Question: Hy Experts, I have an excel sheet with four columns. Column 1 is Part_No, Column 2 is Type, Column 3 is Col2 as Year and column 4 is Item Name.
Actually the column 1 as C column contains many Part_No with same number like 08256 is in sheet 2 times as row one and two. But in some cases the rows are very far from the same number. I used simple this function.
'''
=concatenate(E,F)
'''
It can combine only one row but I want to combine all the rows in one cell that have same Part_No. How it could be. Thanks
The structure of excel is as under.

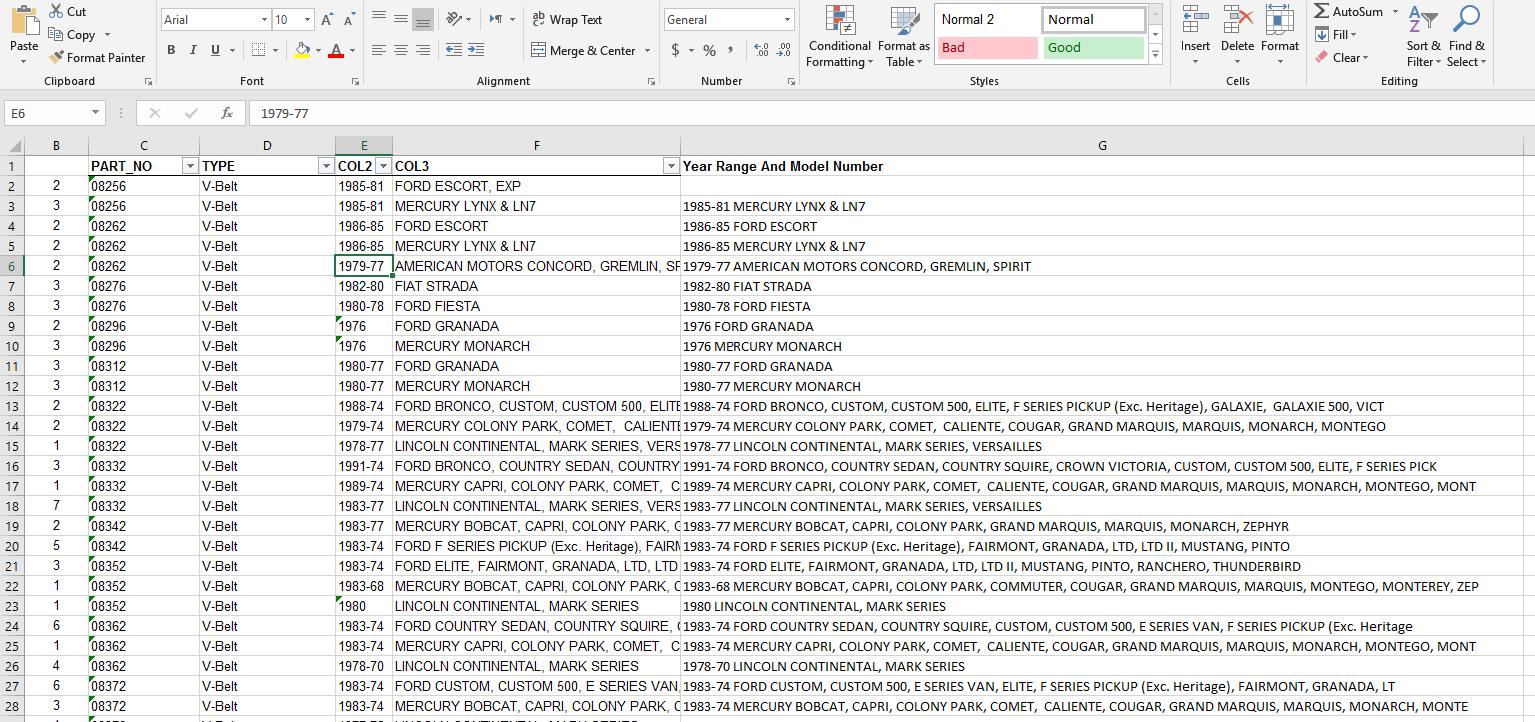
Answer: Use this array formula:
'''
=TEXTJOIN(",",TRUE,IF($C$2:$C$100 = C2,$E$2:$E$100 & " " & $F$2:$F$100,""))
'''
Being an array formula it needs to be confirmed with Ctrl-Shift-Enter instead of Enter when exiting edit mode.
TEXTJOIN was introduced with Office 365 Excel